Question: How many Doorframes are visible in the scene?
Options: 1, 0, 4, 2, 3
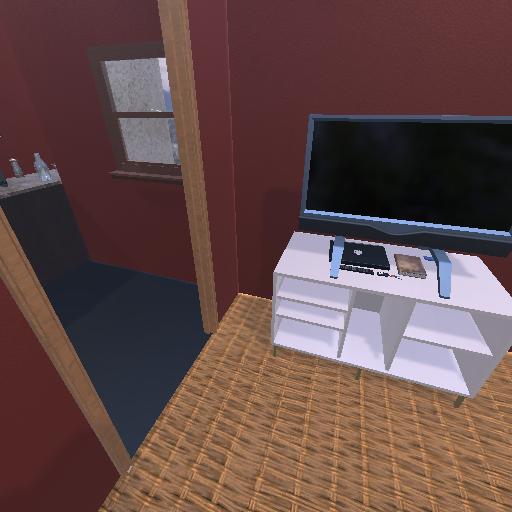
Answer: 1